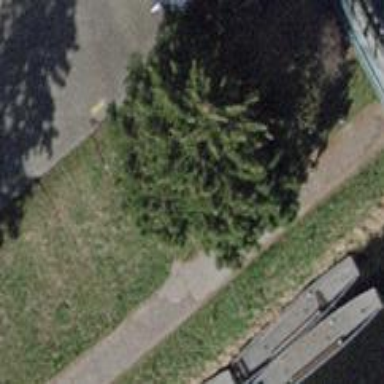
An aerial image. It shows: Road with steps.